Current action and preconditions to check: path_clear

Your task: For each precondition in the list above, predict whether it will hold at this action.

Consider the current scene as observed from the mobile robot's camera, and analyze the predicted future states of all dynamic agents (e.g., people, animals, vehicles, or any moving entities) within the NEXT SECOND.

IMPORTANT: Only answer "very likely" if you are absolutely certain—based on strong, clear evidence—that a dynamic agent will violate the precondition in the predicted future state. Do NOT answer "very likely" for unlikely, ambiguous, or low-probability risks.

Ask yourself for each precondition: Is there a high probability, with clear and convincing evidence, that the predicted future states of any dynamic agent will interfere with the predicted future state of the currently executing action within the NEXT SECOND, causing that precondition to fail?

Assess the risk level based on these predictions. Use "likely" or "very likely" if motions create a clear risk of interference.

Use "neutral" or "improbable" if agents are nearby but their predicted paths are clearly diverging or non-conflicting.

Failure Risk Categories: "very improbable", "improbable", "neutral", "likely", "very likely"

Answer Format: Output ONLY the probability_of_failure value from these categories: "very improbable", "improbable", "neutral", "likely", "very likely"

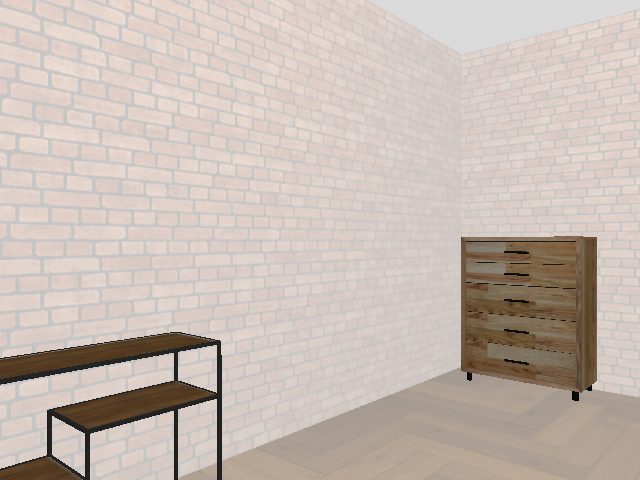

Answer: very improbable